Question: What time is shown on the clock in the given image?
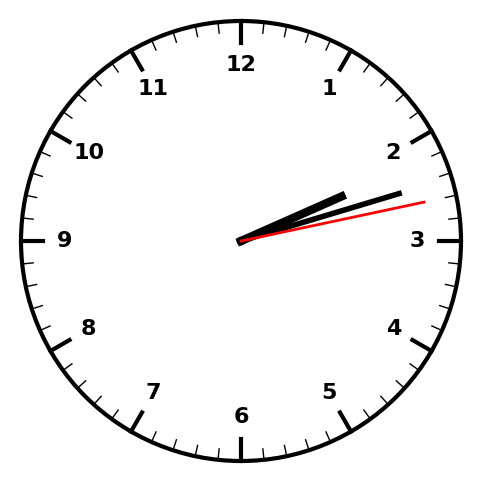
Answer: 02:12:13